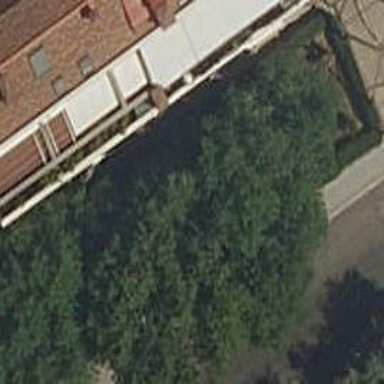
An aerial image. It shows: Garden with kerb barrier.